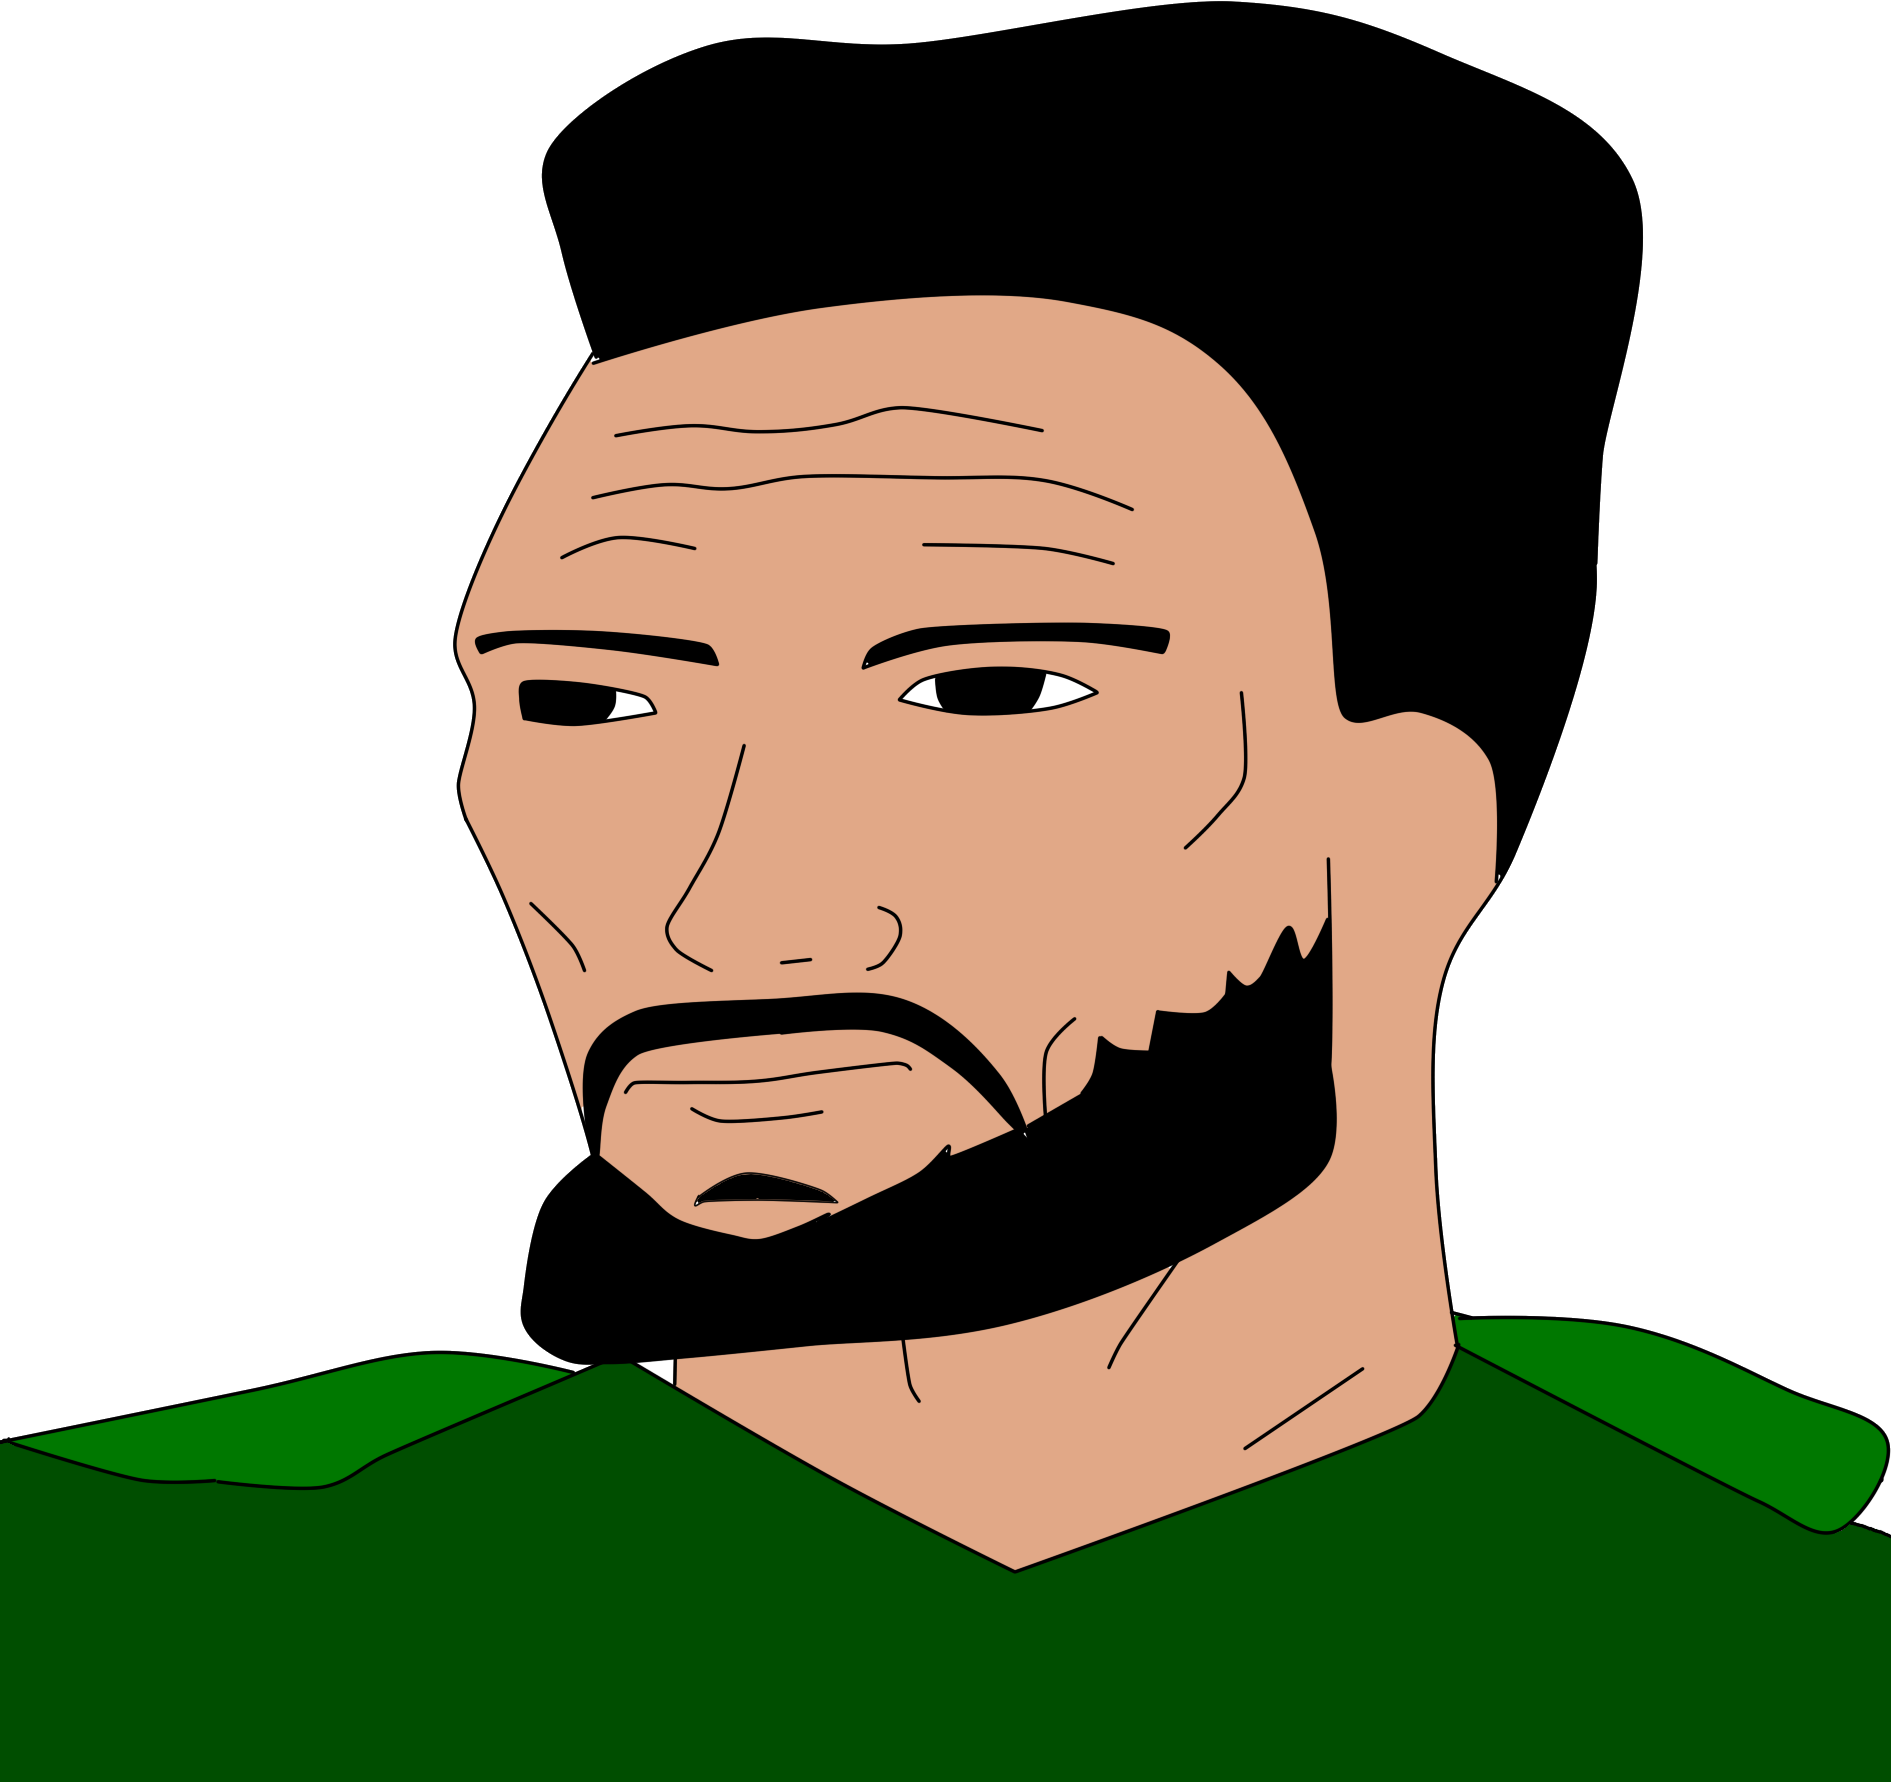
Label: 5_Handsome_Wojak